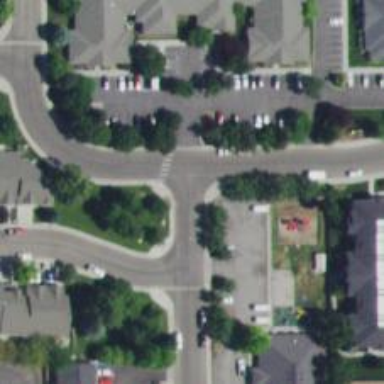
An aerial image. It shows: Unmarked crossing on footway.